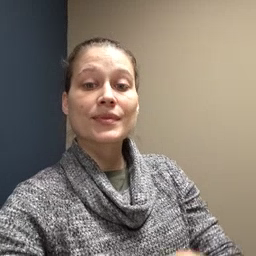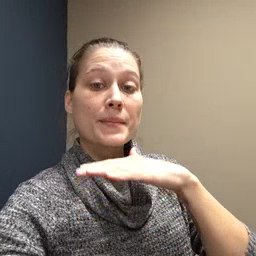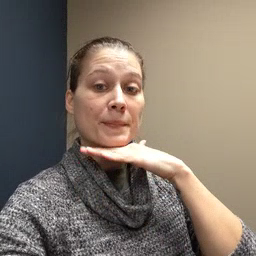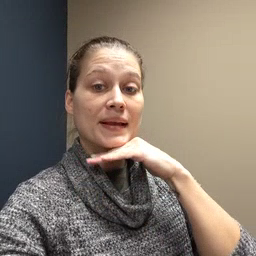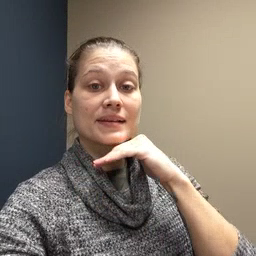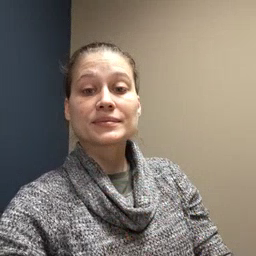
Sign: pig